Interaction volume radius: 10 \u00c5
Interaction volume height: 30 \u00c5
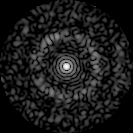
Disorder parameter: 0.8302